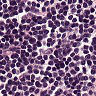
Metastatic tissue present: no